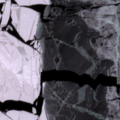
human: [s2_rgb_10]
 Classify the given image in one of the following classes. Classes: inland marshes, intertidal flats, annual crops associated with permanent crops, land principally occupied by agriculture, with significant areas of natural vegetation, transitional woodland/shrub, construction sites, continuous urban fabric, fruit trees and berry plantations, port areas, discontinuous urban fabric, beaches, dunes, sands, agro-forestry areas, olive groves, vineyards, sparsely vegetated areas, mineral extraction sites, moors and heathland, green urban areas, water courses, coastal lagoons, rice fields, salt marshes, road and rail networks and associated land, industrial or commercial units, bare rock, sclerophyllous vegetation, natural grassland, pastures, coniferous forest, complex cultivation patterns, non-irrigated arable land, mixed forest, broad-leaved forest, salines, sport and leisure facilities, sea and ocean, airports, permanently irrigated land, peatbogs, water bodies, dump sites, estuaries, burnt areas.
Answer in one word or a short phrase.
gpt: sea and ocean